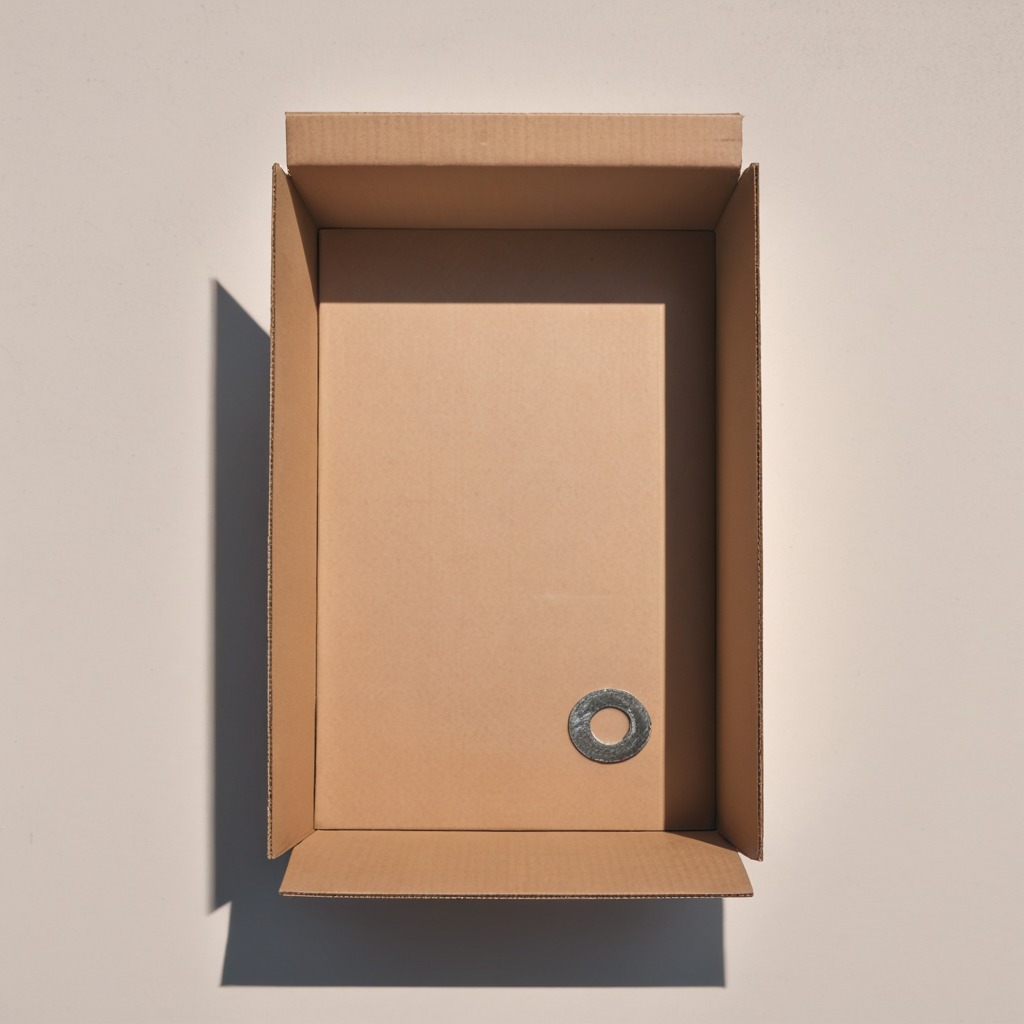
A flat metal washer lies on a clean dry cardboard box surface in an outdoor workshop during daytime bright natural light soft shadows slightly creased but